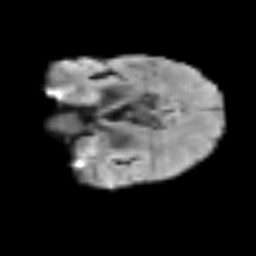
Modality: T2w
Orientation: coronal
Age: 64
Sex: male
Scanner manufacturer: siemens
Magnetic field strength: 3 T
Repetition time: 3.2 s
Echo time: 0.081 s